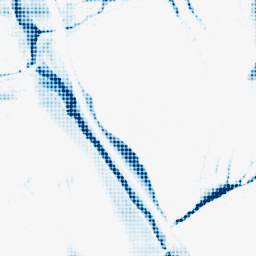
Category: morphological
Decomposition family: morphological_ellipse
Decomposition parameters: operation: closing
width: 5
height: 50
Upsampling method: sinc_blackman
Upsampling parameters: scale: 8
kernel_size: 8
Upsampling scale: 8